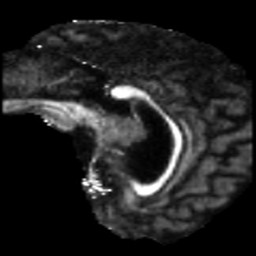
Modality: FA
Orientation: sagittal
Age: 41
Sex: male
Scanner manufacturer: siemens
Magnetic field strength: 3 T
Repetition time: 5.47 s
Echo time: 0.0854 s